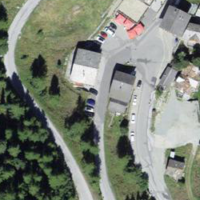
EUNIS habitat code: 54
Species observed at this site:
Tachymarptis melba
Macroglossum stellatarum
Parus major
Agrotis ipsilon
Montifringilla nivalis
Nucifraga caryocatactes
Garrulus glandarius
Prunella collaris
Sylvia atricapilla
Motacilla alba